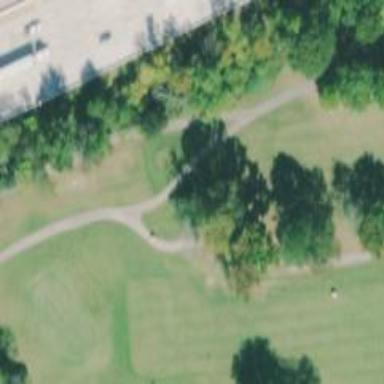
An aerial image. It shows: Footway that serves as golf path.